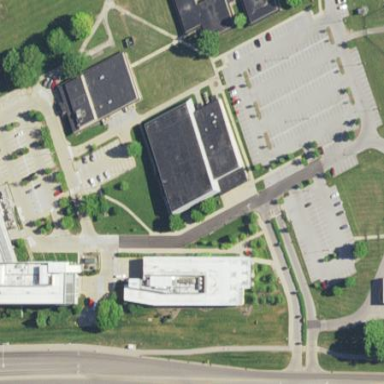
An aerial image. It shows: Building used as fitness center.